八年级 · 解析几何
课间操时，小聪、小慧、小敏的位置如图所示，小㴔对小慧说，

如果我的位置用（1，1）表示，小敏的位置用（7，7）表示，那么你的位置可以表示成

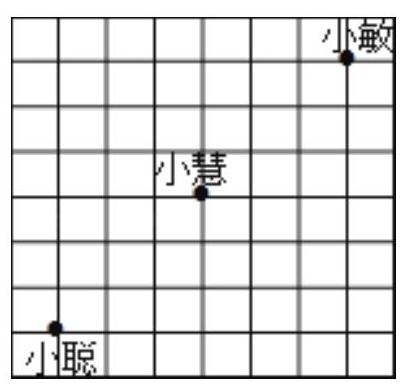
答案: $(4,4)$